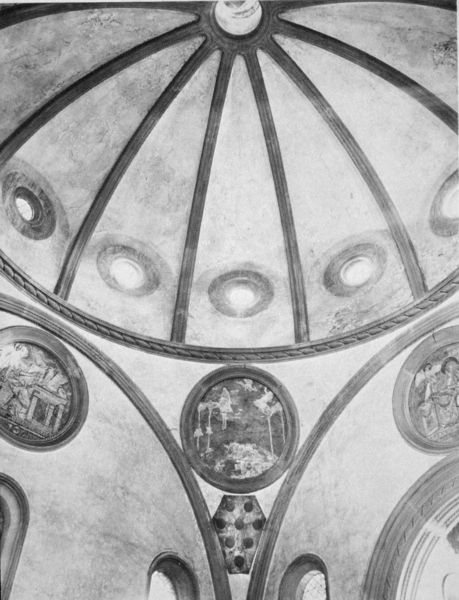
Titel: San Lorenzo, Sagrestia Vecchia (Kuppel)
Künstler: Filippo Brunelleschi
Standort: Firenze
Institution: Basilica di San Lorenzo / Sagrestia Vecchia
Schlagwörter: gemälde, schatten, weiß, landschaft, menschen, ausschnitt, fenster, grau, laterne, licht, raum, schwarz, szene, tisch, gebäude, tiere, malerei, architektur, rahmen, spitze, stein, bild, innenraum, kirche, sonne, decke, innen, kreis, rund, turm, engel, bilder, bogen, rundbogen, kuppel, detail, wandmalerei, dece, foto, fotografie, photographie, bögen, punkte, wände, gewölbe, rundfenster, rippen, schwarzweiß, kreise, zwickel, photo, fries, öffnung, putz, verputzt, rundbögen, fresken, florenz, kapelle, medaille, kreisförmig, emblem, streben, archivolte, okoli, brunelleschi, medici, rotunde, vierung, kuppelbau, lunette, tambour, tondi, schlußstein, pendentif, medaillons, bullaugen, grate, segmente, schlusstein, rundkuppel, medaillen, donatello, zopfband, kuppelfenster, alte sakristei, brunelleshi, bemälfe, bibelzsenen